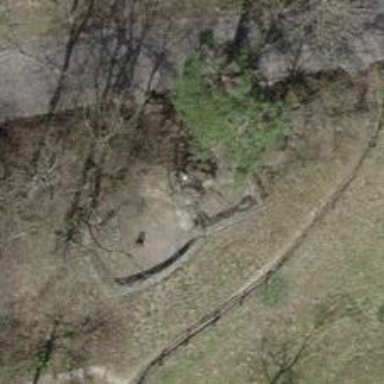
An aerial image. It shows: Stone memorial with historic significance.